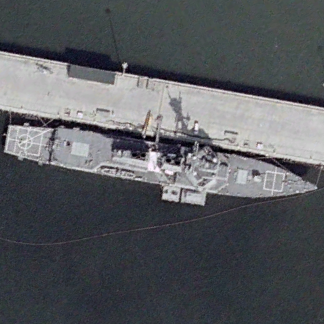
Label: Arleigh_Burke-class_destroyer